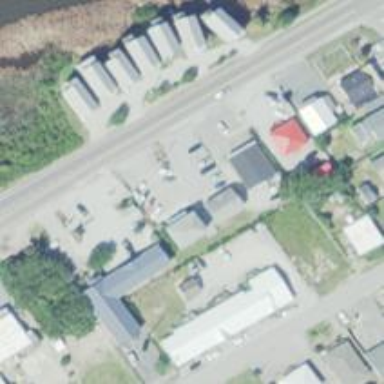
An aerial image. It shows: Convenience shop.